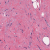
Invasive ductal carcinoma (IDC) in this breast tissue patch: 0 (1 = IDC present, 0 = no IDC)